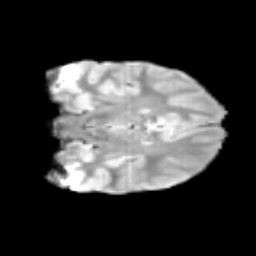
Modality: T2w
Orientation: coronal
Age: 9
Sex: female
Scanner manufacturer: siemens
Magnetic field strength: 3 T
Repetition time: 3.8 s
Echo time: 0.07 s